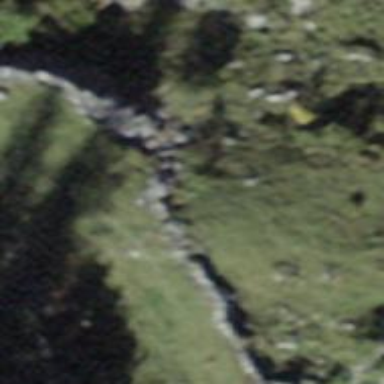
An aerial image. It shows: Retaining wall.